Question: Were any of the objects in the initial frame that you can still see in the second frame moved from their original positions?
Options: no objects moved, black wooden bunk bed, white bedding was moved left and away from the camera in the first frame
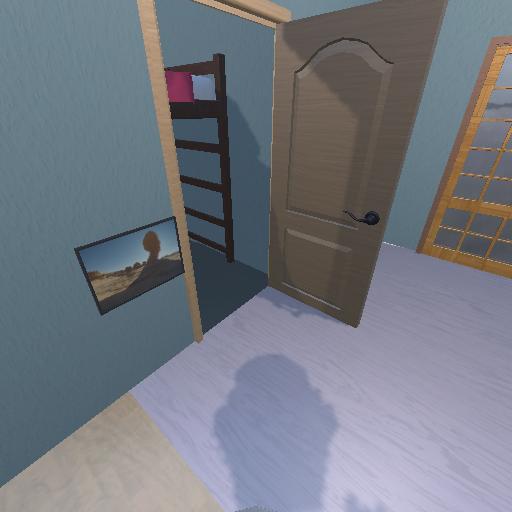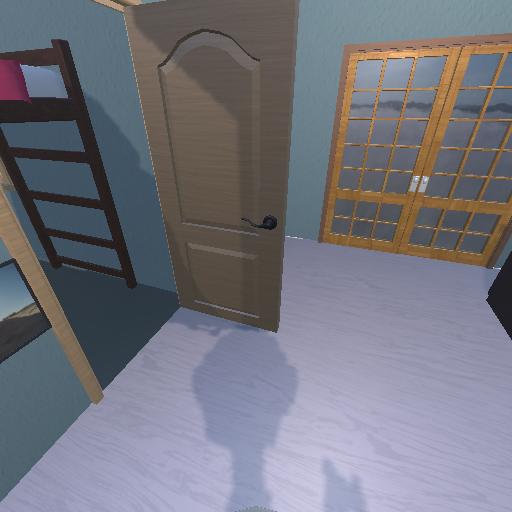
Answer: no objects moved